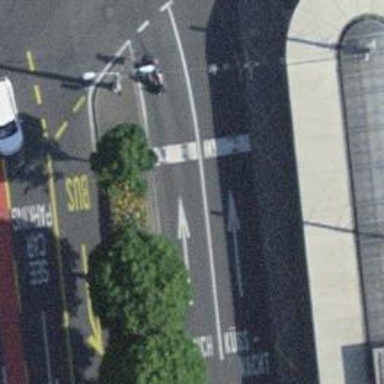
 and the right sidewalk is also surfaced with asphalt."